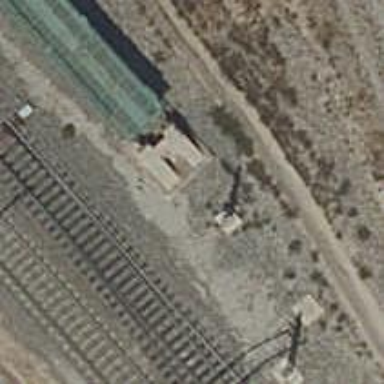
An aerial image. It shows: Railway buffer stop.